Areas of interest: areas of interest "BYD Auto Dynasty Network (Zhuohong Nanxiu Road City Showroom)"
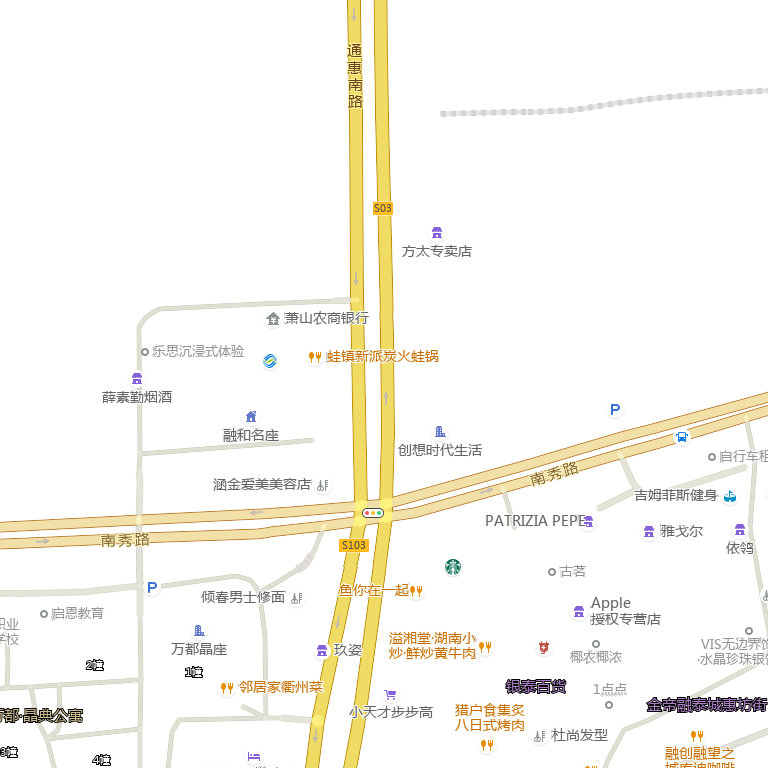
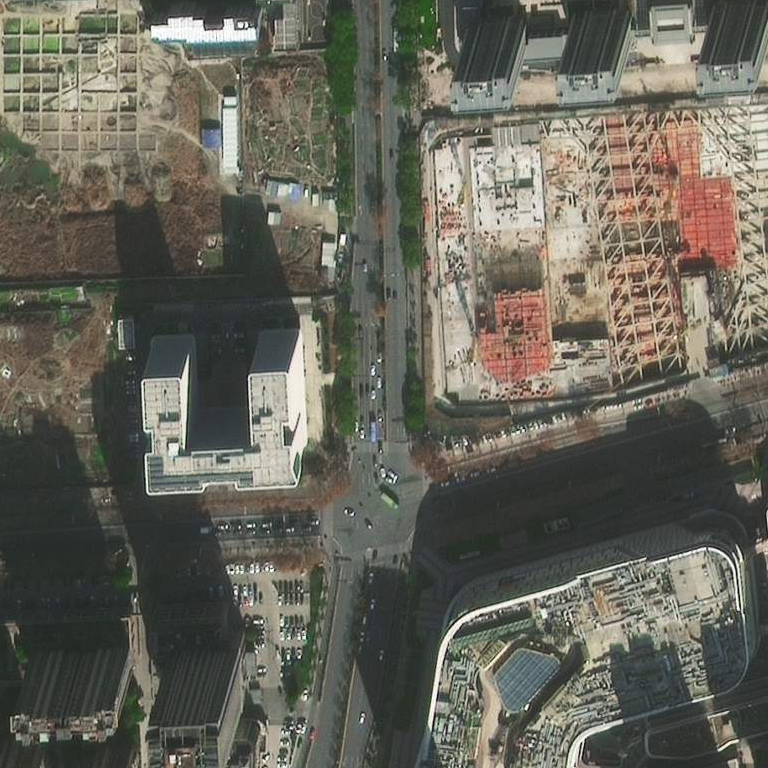